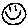
Label: smiley face